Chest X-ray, AP view. Patient: 33 years old, sex M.
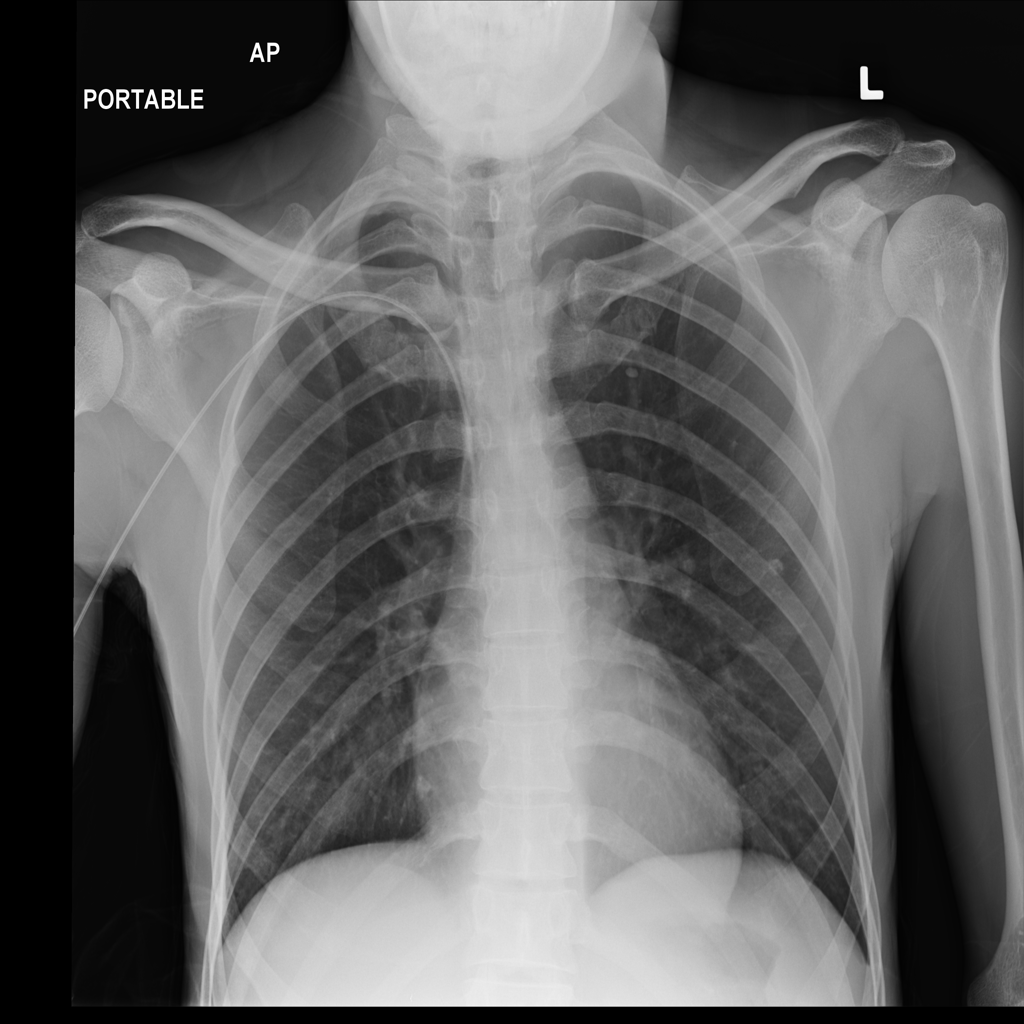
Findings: No Finding